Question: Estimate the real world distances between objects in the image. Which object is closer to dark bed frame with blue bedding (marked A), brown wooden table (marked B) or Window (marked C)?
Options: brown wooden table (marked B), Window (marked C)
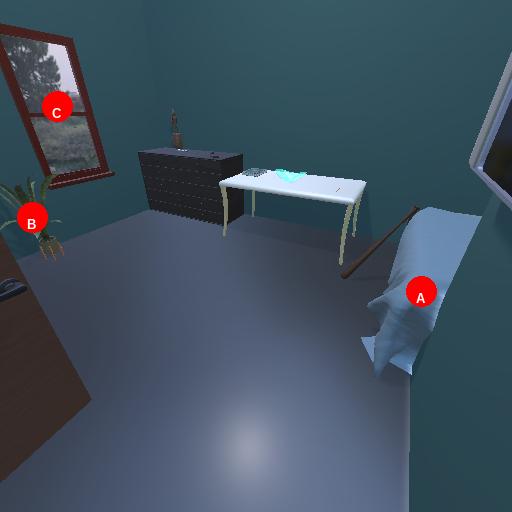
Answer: brown wooden table (marked B)